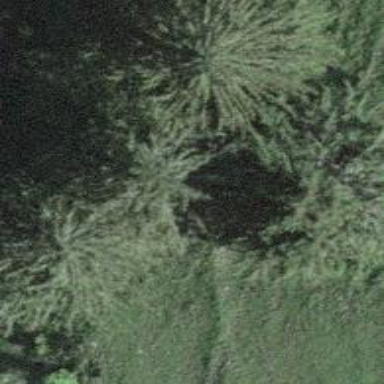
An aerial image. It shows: Agricultural area with evergreen needle-leaved trees.